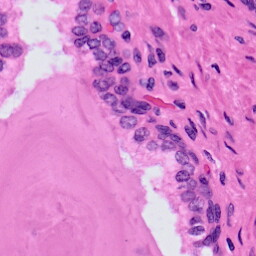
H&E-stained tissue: Prostate